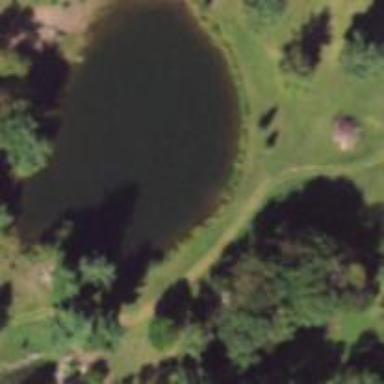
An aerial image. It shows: Serene pond surrounded by nature.